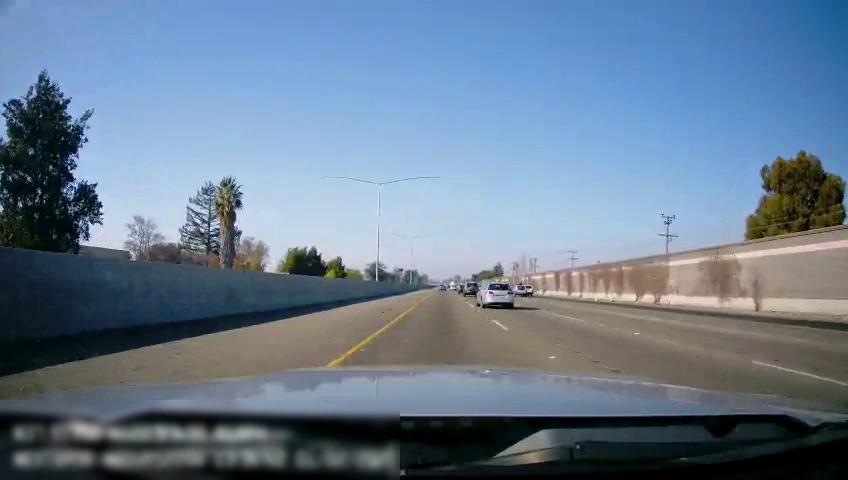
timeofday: Day
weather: Sunny
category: Drivable Space
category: Vehicles | SUV
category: Vehicles | SUV
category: Vehicles | Car
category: Vehicles | SUV
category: Vehicles | Car
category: Lanes | Current Lane
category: Lanes | Current Lane
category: Lanes | Alternate Lane
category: Lanes | Alternate Lane